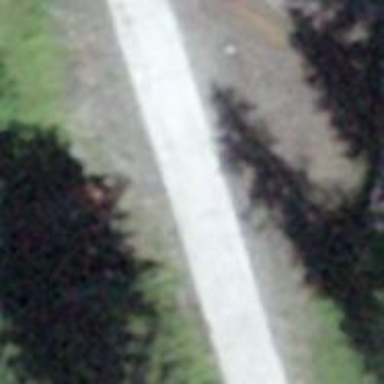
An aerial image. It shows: Unclassified road.